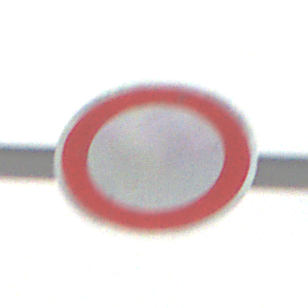
Verkehrszeichen: VerbotFahrzeugeAllerArt
Umgebung: Outdoor, Nature
Tageszeit: MorningAfternoon
Wetter: Overcast
Licht: Natural
Jahreszeit: Winter
Kontrast: LowContrast